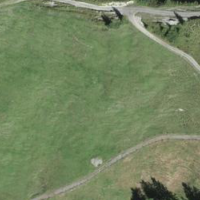
EUNIS habitat code: 23
Species observed at this site:
Cardamine pratensis
Juniperus communis